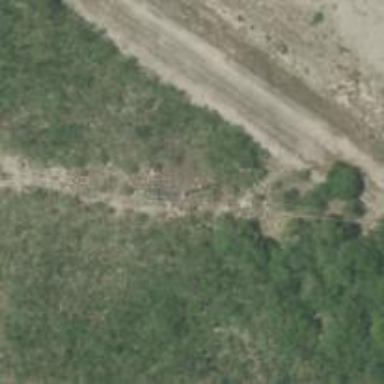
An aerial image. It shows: Power pole.